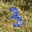
Label: 3